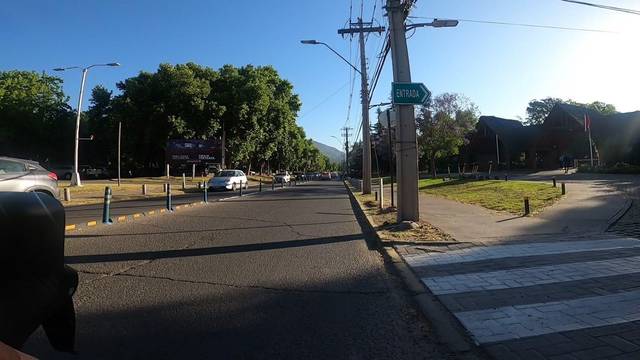
Region: Chile
Coordinates: -33.386, -70.591